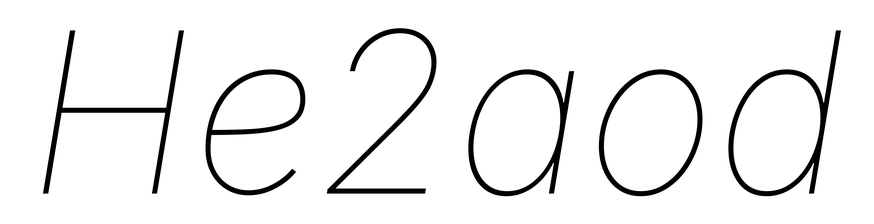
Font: Inter-Italic_Thin_Italic